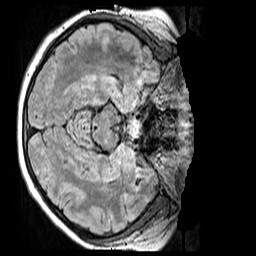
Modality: FLAIR
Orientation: axial
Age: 12
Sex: female
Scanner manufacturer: siemens
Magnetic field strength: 3 T
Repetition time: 5 s
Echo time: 0.388 s